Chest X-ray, AP view. Patient: 62 years old, sex M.
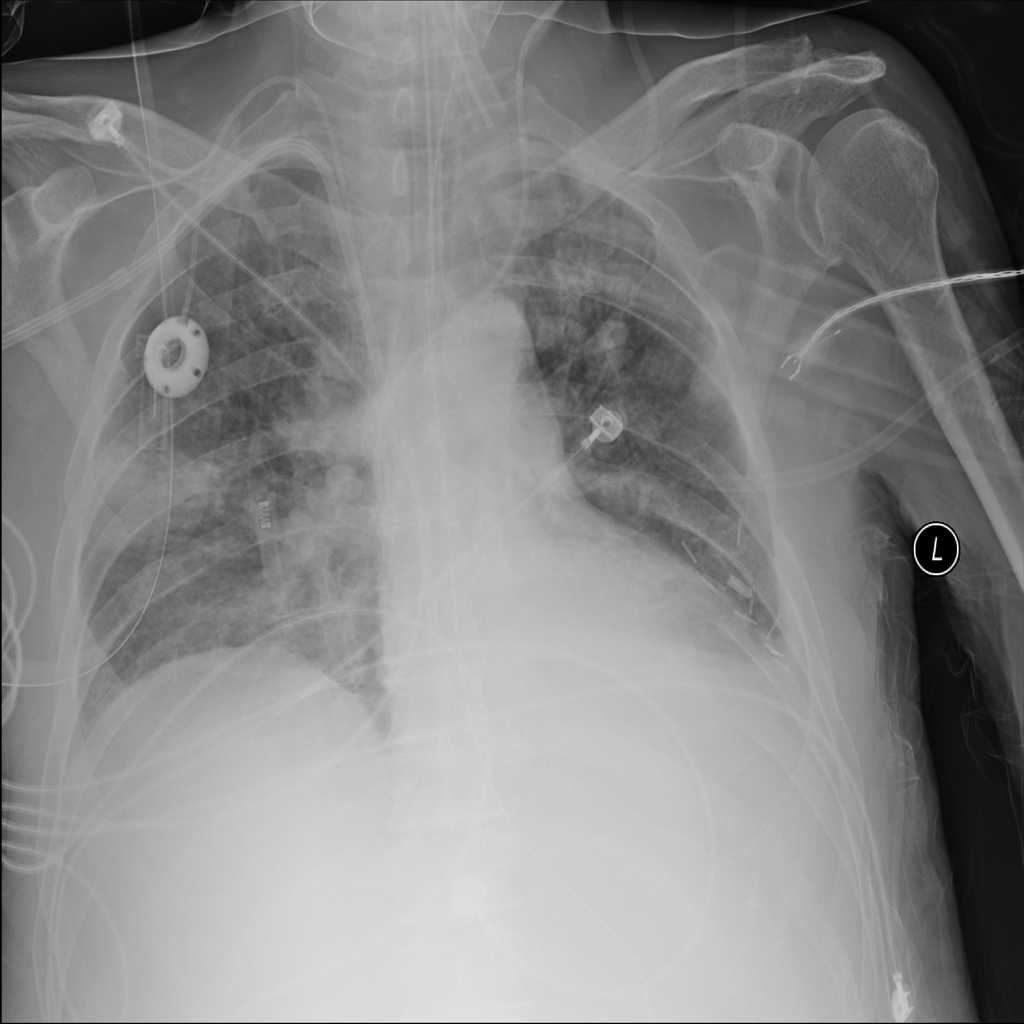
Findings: No Finding